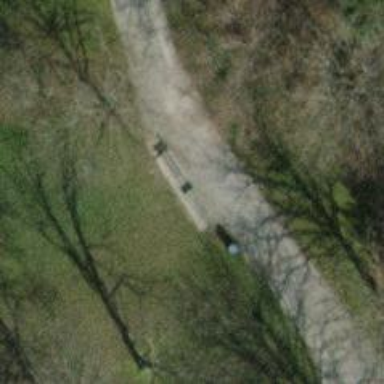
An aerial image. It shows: Brown bench.